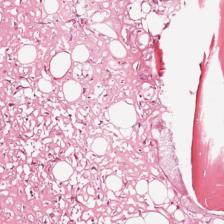
Label: Viable